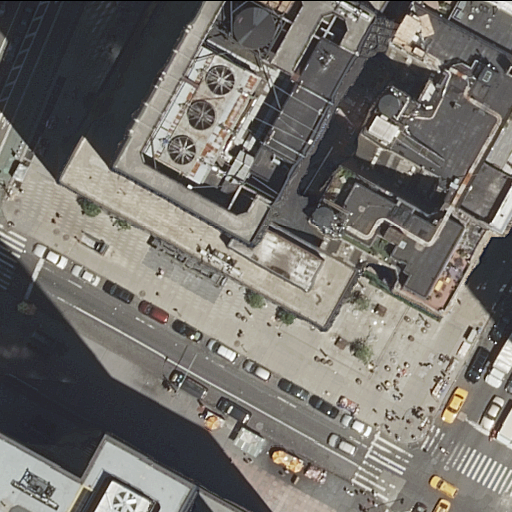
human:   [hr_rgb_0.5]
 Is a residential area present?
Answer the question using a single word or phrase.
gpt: no

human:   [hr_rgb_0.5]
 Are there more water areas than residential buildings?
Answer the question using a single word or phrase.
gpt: no

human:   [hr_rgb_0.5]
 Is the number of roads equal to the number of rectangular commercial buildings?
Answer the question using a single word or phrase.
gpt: no

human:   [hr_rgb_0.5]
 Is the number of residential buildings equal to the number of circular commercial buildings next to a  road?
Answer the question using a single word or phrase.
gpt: no

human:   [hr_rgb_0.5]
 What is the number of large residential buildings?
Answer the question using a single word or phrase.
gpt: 1

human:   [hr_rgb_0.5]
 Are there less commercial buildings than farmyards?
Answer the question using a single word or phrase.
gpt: no

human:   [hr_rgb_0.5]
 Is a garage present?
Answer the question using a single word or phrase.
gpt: no

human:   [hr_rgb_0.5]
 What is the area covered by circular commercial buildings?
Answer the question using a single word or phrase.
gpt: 0m2

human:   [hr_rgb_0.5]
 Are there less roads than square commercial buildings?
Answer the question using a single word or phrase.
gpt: no

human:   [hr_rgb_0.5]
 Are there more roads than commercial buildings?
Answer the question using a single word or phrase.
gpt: yes

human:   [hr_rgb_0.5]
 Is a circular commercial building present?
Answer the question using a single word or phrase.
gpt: no

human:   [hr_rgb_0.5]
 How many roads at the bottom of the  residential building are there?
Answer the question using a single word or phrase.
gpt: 3

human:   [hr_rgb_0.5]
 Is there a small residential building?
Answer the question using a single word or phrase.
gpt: no

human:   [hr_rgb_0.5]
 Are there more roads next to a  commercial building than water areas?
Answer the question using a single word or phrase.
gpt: yes

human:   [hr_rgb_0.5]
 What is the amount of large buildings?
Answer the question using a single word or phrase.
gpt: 3

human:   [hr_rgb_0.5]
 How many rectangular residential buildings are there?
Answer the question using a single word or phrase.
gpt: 0

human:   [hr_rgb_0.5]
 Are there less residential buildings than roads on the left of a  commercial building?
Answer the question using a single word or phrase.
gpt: yes

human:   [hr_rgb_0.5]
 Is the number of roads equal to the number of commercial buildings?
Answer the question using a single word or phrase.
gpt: no

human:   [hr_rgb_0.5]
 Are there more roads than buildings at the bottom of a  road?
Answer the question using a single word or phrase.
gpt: yes

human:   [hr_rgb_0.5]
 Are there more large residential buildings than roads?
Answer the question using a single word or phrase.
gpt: no

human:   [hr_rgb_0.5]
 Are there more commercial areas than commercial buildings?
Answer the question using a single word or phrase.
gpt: no

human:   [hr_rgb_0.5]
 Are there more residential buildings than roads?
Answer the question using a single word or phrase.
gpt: no

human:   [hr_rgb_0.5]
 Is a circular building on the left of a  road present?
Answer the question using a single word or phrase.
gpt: no

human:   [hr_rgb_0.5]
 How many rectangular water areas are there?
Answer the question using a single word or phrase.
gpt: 0

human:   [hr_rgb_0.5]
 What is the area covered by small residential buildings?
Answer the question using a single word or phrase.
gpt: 0m2

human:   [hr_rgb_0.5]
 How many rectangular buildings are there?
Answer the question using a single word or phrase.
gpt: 1

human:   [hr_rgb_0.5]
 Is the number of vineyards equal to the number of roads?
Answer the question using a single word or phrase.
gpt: no

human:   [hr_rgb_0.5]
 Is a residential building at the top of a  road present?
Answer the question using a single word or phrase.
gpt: yes

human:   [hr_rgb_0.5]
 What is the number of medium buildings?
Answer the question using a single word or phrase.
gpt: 0

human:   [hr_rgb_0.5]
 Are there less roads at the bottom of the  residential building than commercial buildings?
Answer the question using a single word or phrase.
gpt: no

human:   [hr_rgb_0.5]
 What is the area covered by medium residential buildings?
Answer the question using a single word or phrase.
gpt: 0m2

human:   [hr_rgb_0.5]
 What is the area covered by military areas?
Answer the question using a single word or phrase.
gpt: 0m2

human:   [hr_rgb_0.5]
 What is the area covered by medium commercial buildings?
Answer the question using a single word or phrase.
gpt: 0m2

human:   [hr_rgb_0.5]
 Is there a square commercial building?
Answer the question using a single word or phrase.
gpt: no

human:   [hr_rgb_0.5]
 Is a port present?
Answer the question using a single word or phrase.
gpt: no

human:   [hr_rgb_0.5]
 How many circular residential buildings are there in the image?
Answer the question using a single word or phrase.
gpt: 0